Question: '''
<?php
header ('Content-Type: image/png');
$im = @imagecreatetruecolor(120, 20)
or die('Cannot Initialize new GD image stream');
$text_color = imagecolorallocate($im, 233, 14, 91);
imagestring($im, 1, 5, 5, 'A Simple Text String', $text_color);
imagepng($im);
imagedestroy($im);
?>
'''
The output is
Now I want to know how to store this image on server
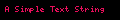
Answer: imagepng() has a second parameter which is the filename.
See
<URL>
> bool imagepng ( resource $image [, string $filename [, int $quality [, int $filters ]]] )filenameThe path to save the file to. If not set or NULL, the raw image stream will be outputted directly.Note:NULL is invalid if the quality and filters arguments are not used.